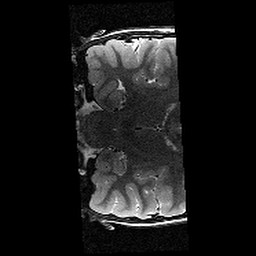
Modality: T2w
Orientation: coronal
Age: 12
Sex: female
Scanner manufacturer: siemens
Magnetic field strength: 3 T
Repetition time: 7.7 s
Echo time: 0.09 s